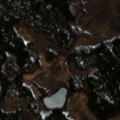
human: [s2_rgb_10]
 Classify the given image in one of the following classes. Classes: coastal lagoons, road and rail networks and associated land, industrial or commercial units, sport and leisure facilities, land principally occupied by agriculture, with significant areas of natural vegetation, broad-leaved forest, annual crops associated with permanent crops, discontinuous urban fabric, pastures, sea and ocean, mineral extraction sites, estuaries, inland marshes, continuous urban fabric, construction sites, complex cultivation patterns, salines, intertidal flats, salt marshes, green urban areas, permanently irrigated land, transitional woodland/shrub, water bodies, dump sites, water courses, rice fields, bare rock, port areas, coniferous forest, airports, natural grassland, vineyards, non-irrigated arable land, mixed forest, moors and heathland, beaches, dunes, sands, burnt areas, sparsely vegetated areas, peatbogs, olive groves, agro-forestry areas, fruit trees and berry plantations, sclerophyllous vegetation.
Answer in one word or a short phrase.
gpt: non-irrigated arable land, land principally occupied by agriculture, with significant areas of natural vegetation, coniferous forest, mixed forest